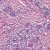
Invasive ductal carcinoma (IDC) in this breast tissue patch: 1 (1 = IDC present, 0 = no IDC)